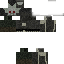
A male skeleton skin with dark skin, wearing brown helmet dressed in a black armor chest and brown pants, featuring a closed mouth.